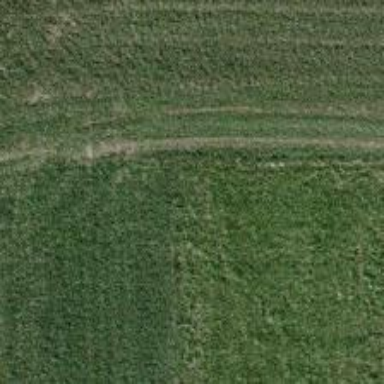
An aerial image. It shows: Track with grass surface. The track type is grade3.